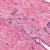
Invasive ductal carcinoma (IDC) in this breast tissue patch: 0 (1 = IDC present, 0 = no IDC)